Interaction volume radius: 5 \u00c5
Interaction volume height: 45 \u00c5
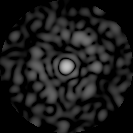
Disorder parameter: 0.8024